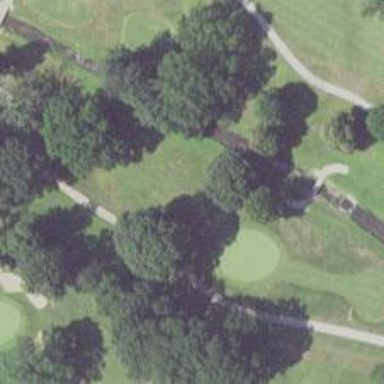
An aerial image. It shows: Golf hole.